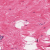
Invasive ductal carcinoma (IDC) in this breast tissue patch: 0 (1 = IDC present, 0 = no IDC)